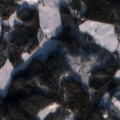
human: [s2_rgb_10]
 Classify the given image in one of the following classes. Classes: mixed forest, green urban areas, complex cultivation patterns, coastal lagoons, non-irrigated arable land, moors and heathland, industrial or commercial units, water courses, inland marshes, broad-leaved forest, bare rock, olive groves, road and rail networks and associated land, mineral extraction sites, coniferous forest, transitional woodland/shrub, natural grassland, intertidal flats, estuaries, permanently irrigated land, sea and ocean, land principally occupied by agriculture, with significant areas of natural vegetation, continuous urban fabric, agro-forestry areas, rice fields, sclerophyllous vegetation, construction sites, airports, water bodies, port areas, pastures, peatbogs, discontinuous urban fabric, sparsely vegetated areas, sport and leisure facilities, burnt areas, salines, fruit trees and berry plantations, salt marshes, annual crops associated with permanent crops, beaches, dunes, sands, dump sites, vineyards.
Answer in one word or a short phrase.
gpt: coniferous forest, mixed forest, transitional woodland/shrub